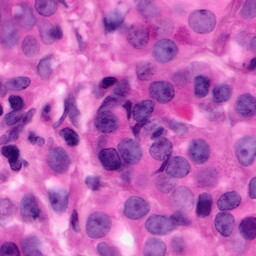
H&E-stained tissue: Pancreatic